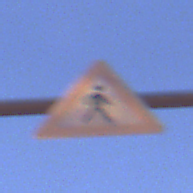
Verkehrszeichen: FussgaengerLinks
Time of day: Night
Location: Outdoor (Urban)
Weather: PartlyCloudy
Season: NotSpecified
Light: Artificial